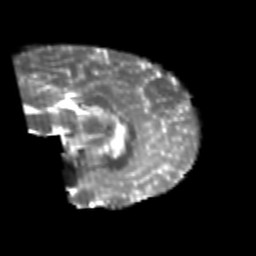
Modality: T2w
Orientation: sagittal
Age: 24
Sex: male
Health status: healthy
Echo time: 0.074 s